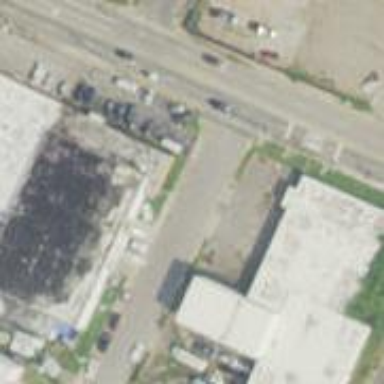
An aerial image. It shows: Commercial building.